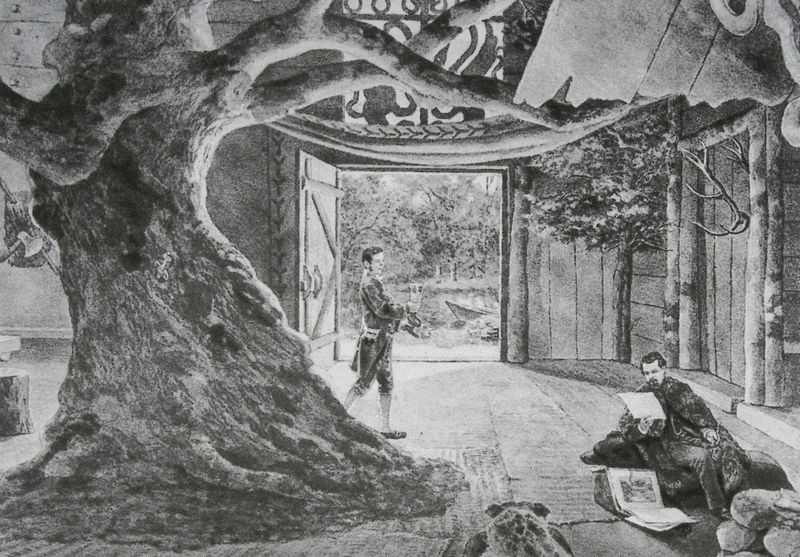
Titel: König Ludwig II. auf dem Bärenfell-Lager in der Hundinghütte
Künstler: Heinrich Breling
Standort: (Seriendruck)
Schlagwörter: baum, blätter, mann, schatten, wasser, weiß, bäume, see, äste, holz, licht, männer, schmuck, schwarz, skizze, tür, zeichnung, zimmer, dach, haus, diener, stein, steine, bild, bildnis, baumstamm, natur, stamm, hütte, boden, gewand, mantel, decke, wald, boot, garten, bilder, grafik, hof, rast, dielen, könig, lesen, verzierung, maler, betrachtung, tor, offen, buch, diwan, bayern, wurzel, groß, asien, schwarz weiß, künstler, soldat, entwurf, wappen, brief, geäst, prinz, stall, rine, eiche, livree, ansehen, geweih, wohnen, ludwig, kniehose, ansichten, gals, kini, ludwig ii., album, jagdzimmer, lakai, holzwände, baum wasser, back white